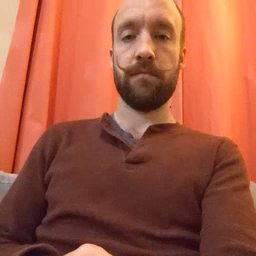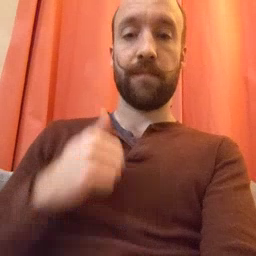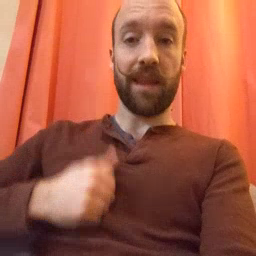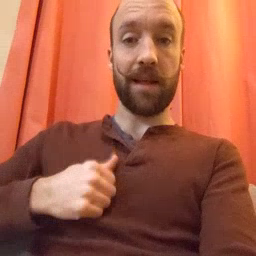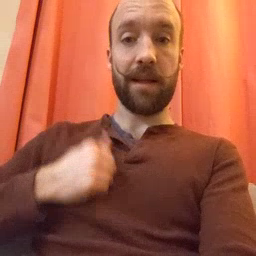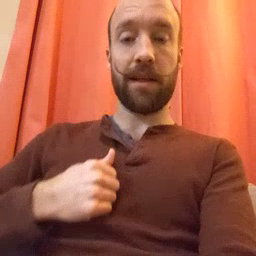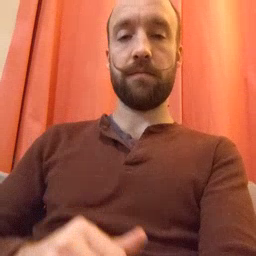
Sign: bath